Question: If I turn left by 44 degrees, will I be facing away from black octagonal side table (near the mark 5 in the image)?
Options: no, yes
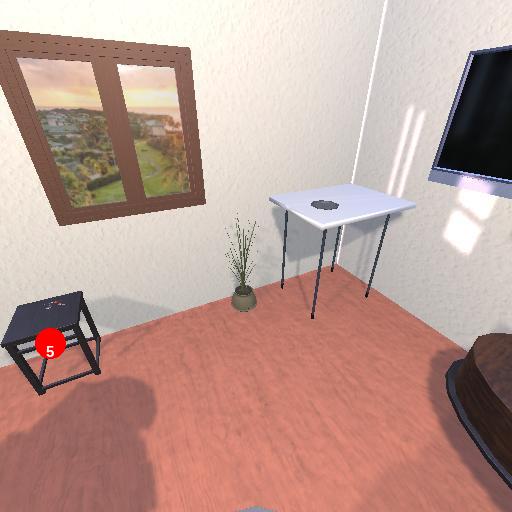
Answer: no